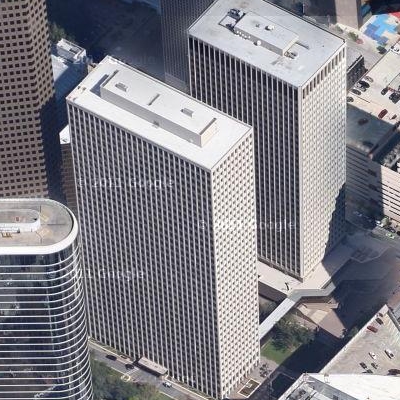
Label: cIndustry